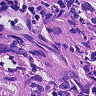
Metastatic tissue present: yes